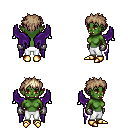
a pixel art fantasy rpg character, female body template, orc, green skin, purple wings, white pants, white blonde bedhead hairstyle, metal gloves, gold boots, four views (front, back, left, right), 2x2 character sprite sheet, small pixel art, hard edges, no anti-aliasing